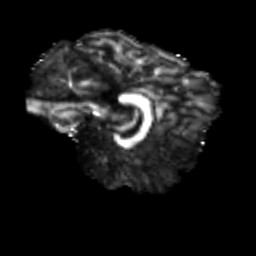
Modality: FA
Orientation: sagittal
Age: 23
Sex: female
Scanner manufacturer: siemens
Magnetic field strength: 3 T
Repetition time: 3.5 s
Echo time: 0.125 s